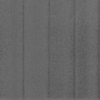
Label: dusty